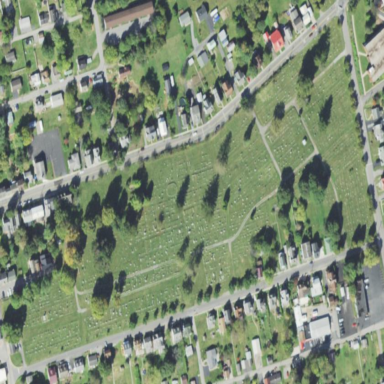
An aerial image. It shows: Cemetery.